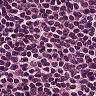
Metastatic tissue present: no